Interaction volume radius: 10 \u00c5
Interaction volume height: 10 \u00c5
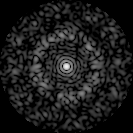
Disorder parameter: 0.8266